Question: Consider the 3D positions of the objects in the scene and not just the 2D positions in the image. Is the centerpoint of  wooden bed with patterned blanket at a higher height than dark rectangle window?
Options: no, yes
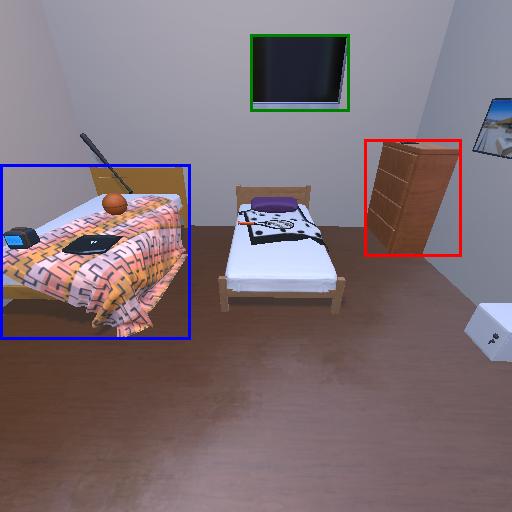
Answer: no